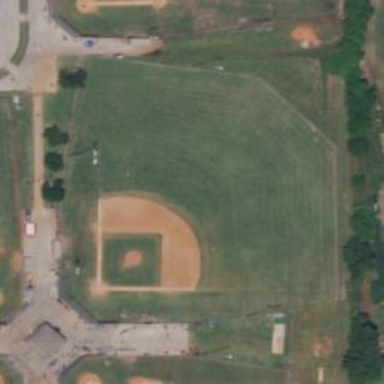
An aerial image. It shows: Baseball pitch for leisure and sports activities.